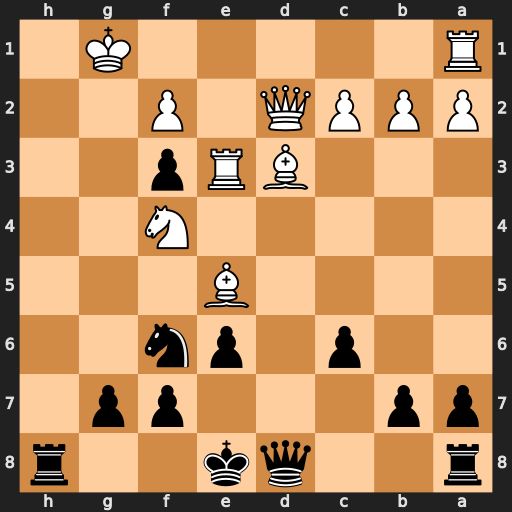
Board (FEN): r2qk2r/pp3pp1/2p1pn2/4B3/5N2/3BRp2/PPPQ1P2/R5K1
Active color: b
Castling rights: kq
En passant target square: -
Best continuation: Ne4 Nxe6 Qh4 Nxg7+ Kf8